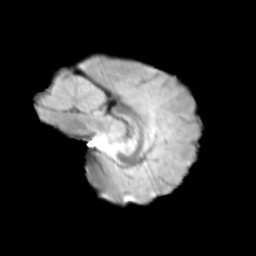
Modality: T2w
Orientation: sagittal
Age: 12
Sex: male
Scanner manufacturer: siemens
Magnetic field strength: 3 T
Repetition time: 3.8 s
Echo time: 0.07 s